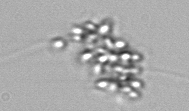
Label: Chaetoceros_didymus_TAG_external_flagellate